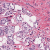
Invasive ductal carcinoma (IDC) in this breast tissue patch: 1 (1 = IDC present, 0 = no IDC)